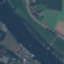
Label: River